Field crop: maize
Growth stage: 2
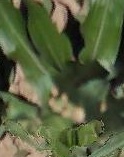
Species: maize